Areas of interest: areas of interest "Small Football Field, Xueyuan Road Campus, Beijing University of Aeronautics and Astronautics"
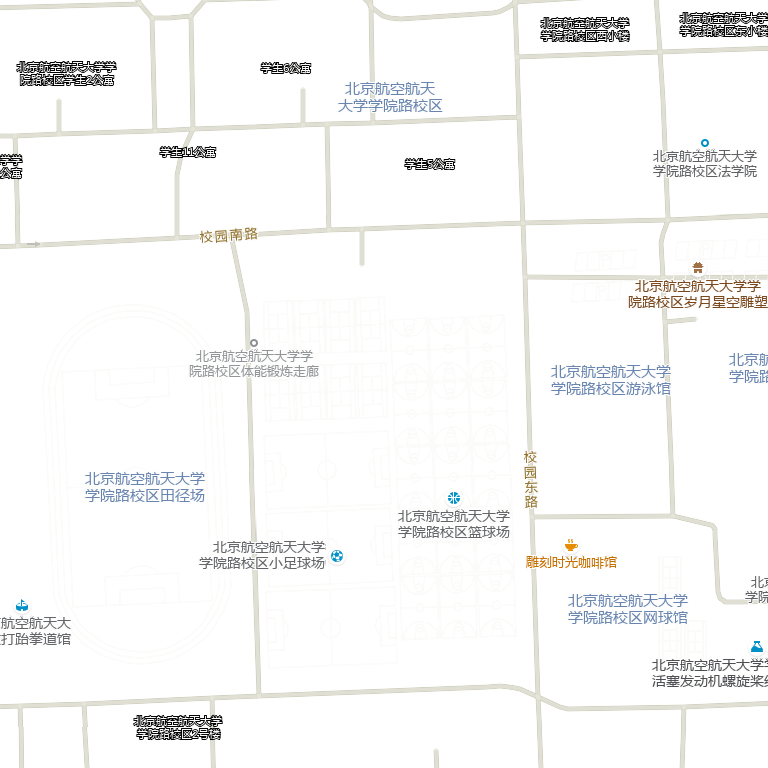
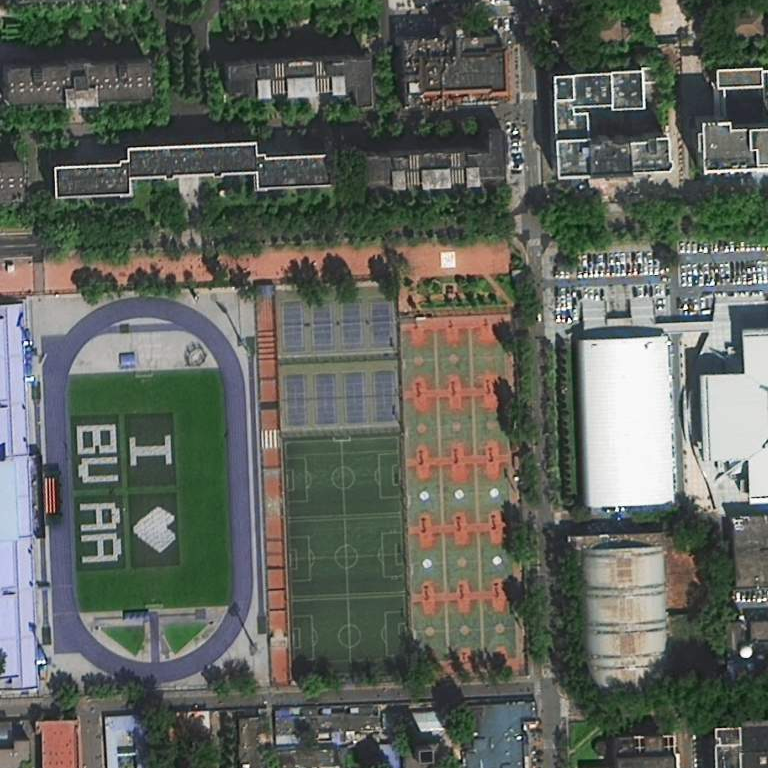